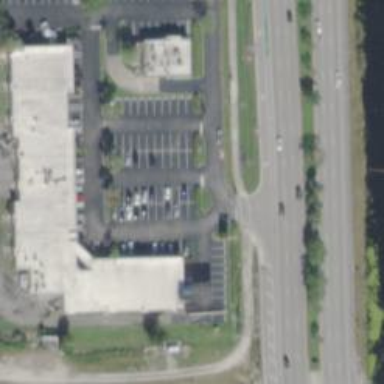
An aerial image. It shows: Retail area.